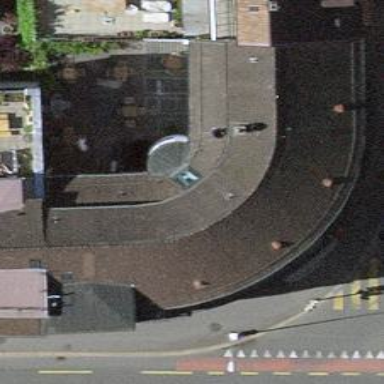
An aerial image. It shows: Hotel.